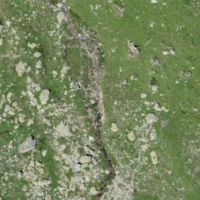
EUNIS habitat code: 26
Species observed at this site:
Micranthes stellaris
Silene acaulis